Question: I am new with android layouts,I want to creat a layout like this image

as you know its sony walkman ui
I just want a background like it and some like those boxes..
this is my layout
'''
enter code here<RelativeLayout xmlns:android="http://schemas.android.com/apk/res/android"
xmlns:tools="http://schemas.android.com/tools"
android:id="@+id/RelativeLayout1"
android:layout_width="match_parent"
android:layout_height="wrap_content"
android:background="#ff000000"
android:orientation="vertical"
android:padding="0dp"
android:paddingBottom="@dimen/activity_vertical_margin"
android:paddingLeft="0dp"
android:paddingRight="@dimen/activity_horizontal_margin"
android:paddingTop="@dimen/activity_vertical_margin"
tools:context=".Hafez" >
<ImageView
android:id="@+id/bg_top"
android:layout_width="match_parent"
android:layout_height="wrap_content"
android:scaleType="fitStart"
android:src="@drawable/music_library_albums_header" />
<ImageView
android:id="@+id/bg_gradient"
android:layout_width="match_parent"
android:layout_height="match_parent"
android:scaleType="fitEnd"
android:src="@drawable/bg_gradient" />
<LinearLayout
android:id="@+id/linearLayout2"
android:layout_width="wrap_content"
android:layout_height="wrap_content"
android:layout_alignParentLeft="true"
android:layout_below="@+id/imageView2"
android:layout_marginLeft="52dp" >
<Button
android:id="@+id/button1"
android:layout_width="wrap_content"
android:layout_height="wrap_content"
android:background="@drawable/tiles_bg"
android:text="Button" />
<Button
android:id="@+id/button2"
android:layout_width="wrap_content"
android:layout_height="wrap_content"
android:text="Button" />
<Button
android:id="@+id/button3"
android:layout_width="wrap_content"
android:layout_height="wrap_content"
android:text="Button" />
</LinearLayout>
<LinearLayout
android:id="@+id/LinearLayout1"
android:layout_width="match_parent"
android:layout_height="wrap_content"
android:layout_alignParentLeft="true"
android:layout_alignParentTop="true"
android:layout_marginTop="147dp"
android:orientation="horizontal"
android:paddingLeft="@dimen/activity_vertical_margin" >
<Button
android:id="@+id/btn_back"
android:layout_width="wrap_content"
android:layout_height="wrap_content"
android:layout_weight="0"
android:background="@drawable/back_button"
android:minHeight="10dp"
android:minWidth="10dp" />
<LinearLayout
android:layout_width="wrap_content"
android:layout_height="match_parent"
android:orientation="vertical" >
<TextView
android:id="@+id/textView1"
android:layout_width="wrap_content"
android:layout_height="wrap_content"
android:paddingLeft="15dp"
android:text="Liberary"
android:textAppearance="?android:attr/textAppearanceLarge"
android:textColor="#ffffff" />
<TextView
android:id="@+id/textView2"
android:layout_width="wrap_content"
android:layout_height="wrap_content"
android:paddingLeft="14dp"
android:text="Chose what you want"
android:textAppearance="?android:attr/textAppearanceSmall"
android:textColor="#ffffff" />
</LinearLayout>
</LinearLayout>
'''
I really confused about make its background..As you see there is an image on top and its till midele of screen and after that we see a gradient in bottom of screen..But I cant set gradient to start after top image and continues till end of screen..
I want something like a screen with to part.Tob and bottom and in top I set image and in bottom a gradient and other boxes come in front of them..Is there any way to do this?
Thanks for your helps
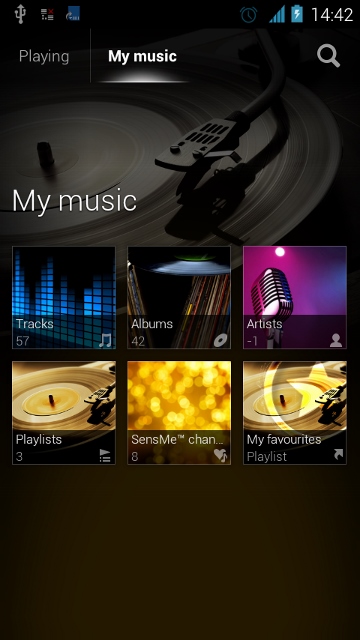
Answer: simple way is crate linear layout with back ground image.
above layout take one text view and grid view 3*3 row and columns.
implemented the gridview layout with image and text views